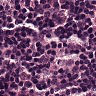
Metastatic tissue present: no